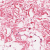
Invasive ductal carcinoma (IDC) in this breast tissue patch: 0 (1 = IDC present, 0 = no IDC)